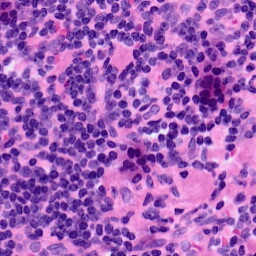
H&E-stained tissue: LymphNode